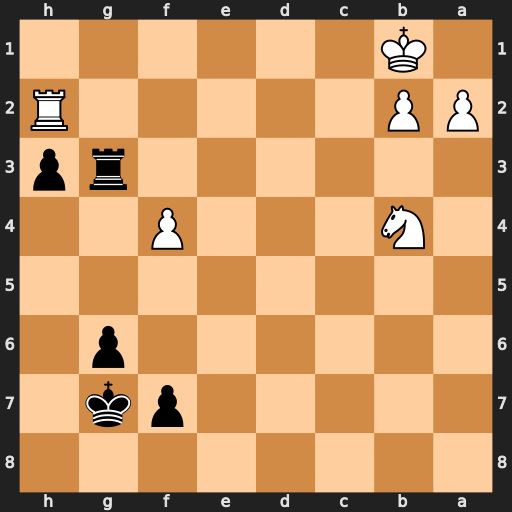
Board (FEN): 8/5pk1/6p1/8/1N3P2/6rp/PP5R/1K6
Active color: b
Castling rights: -
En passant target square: -
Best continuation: Rg1+ Kc2 Rg2+ Rxg2 hxg2